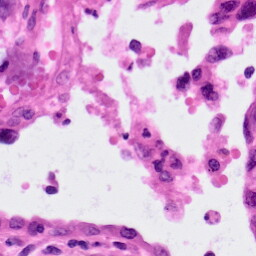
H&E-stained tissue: Lung